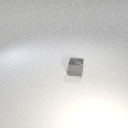
small gray metal cube